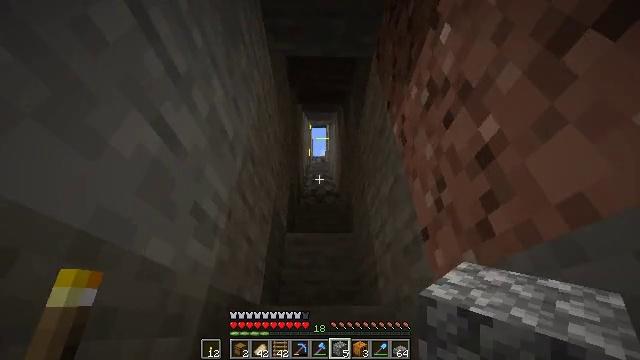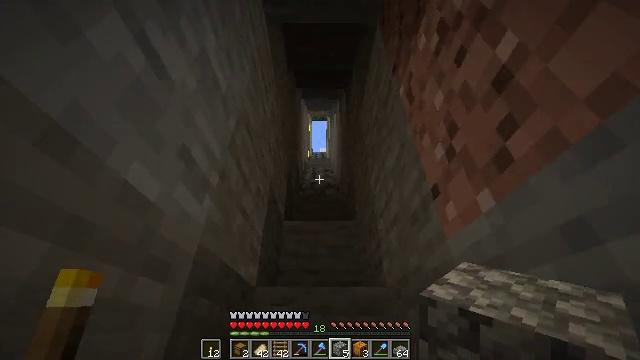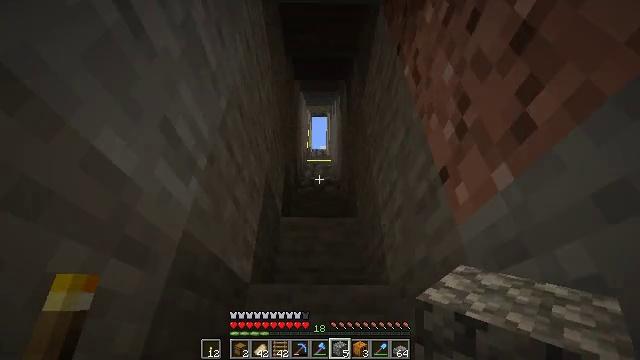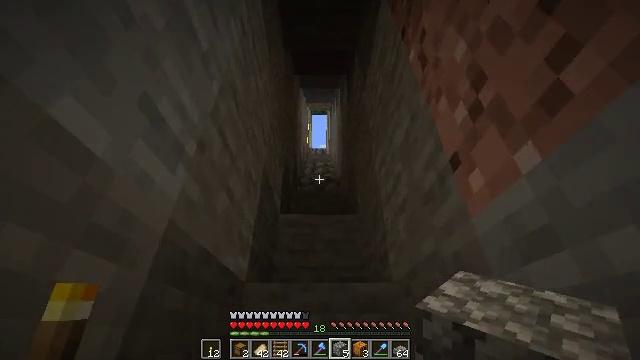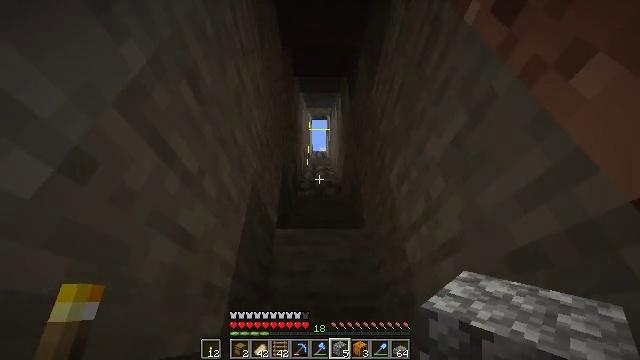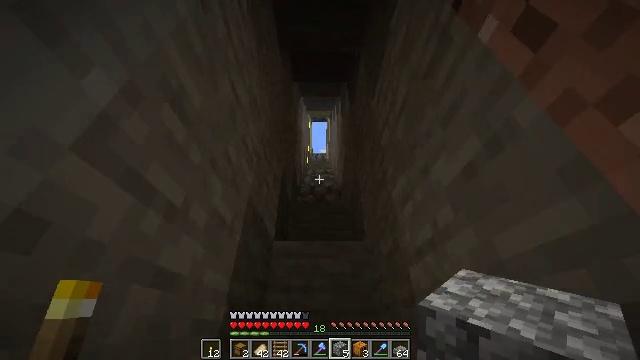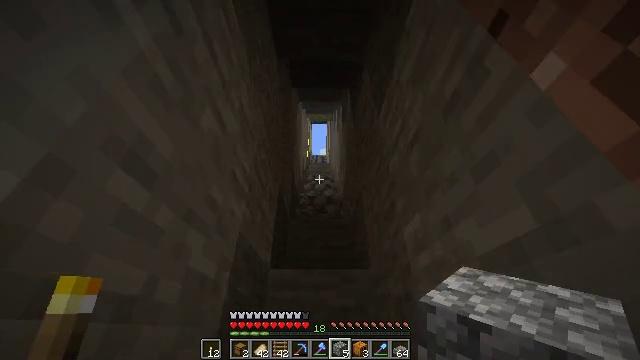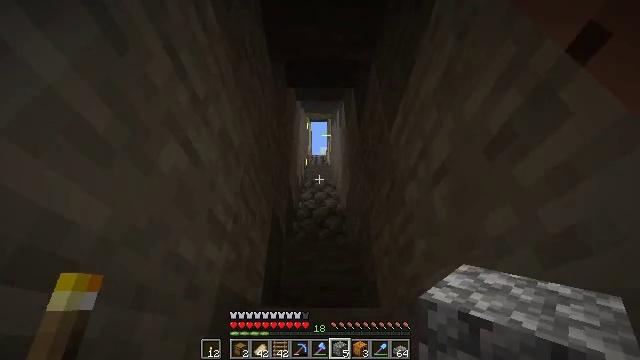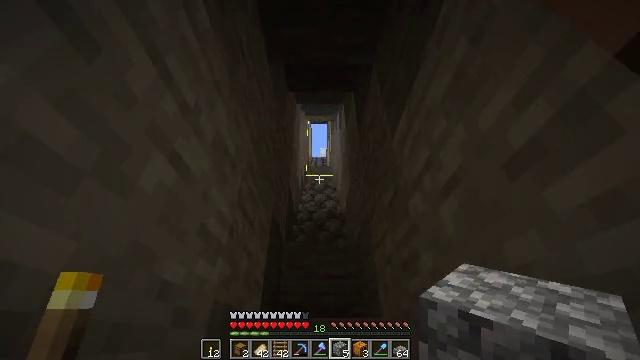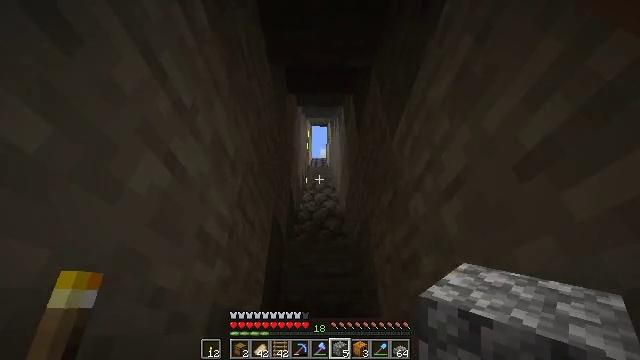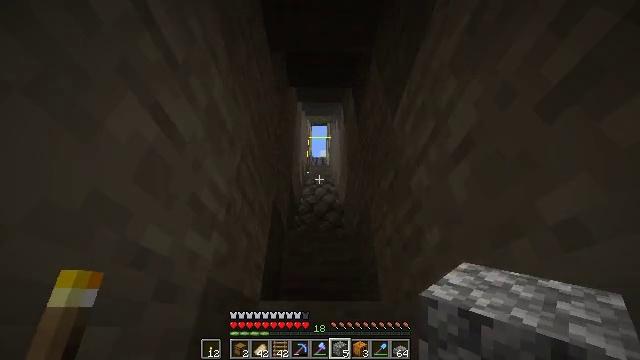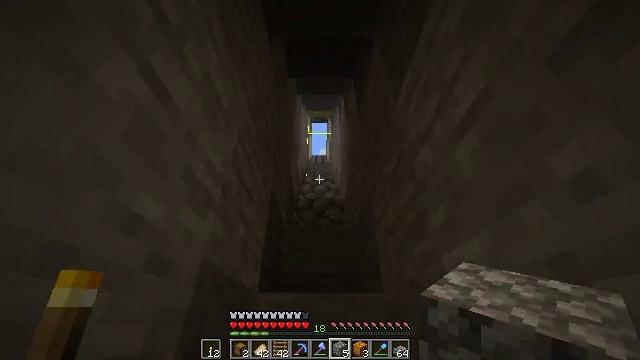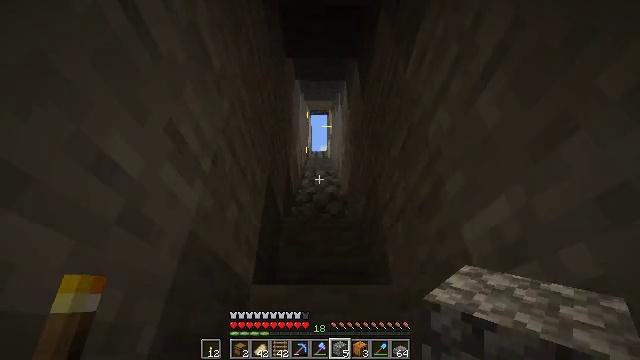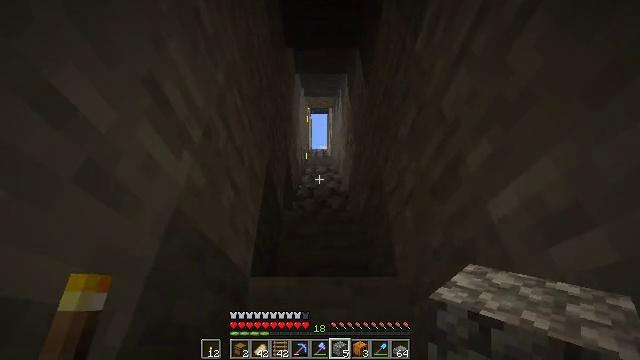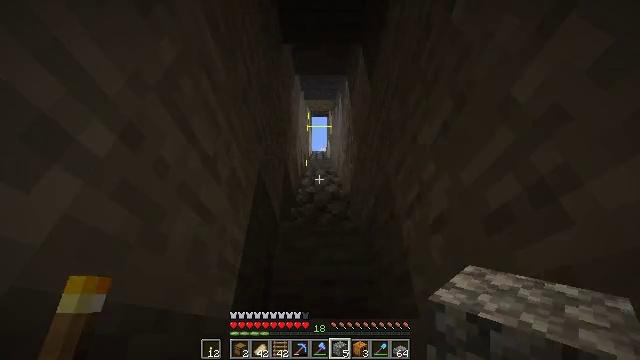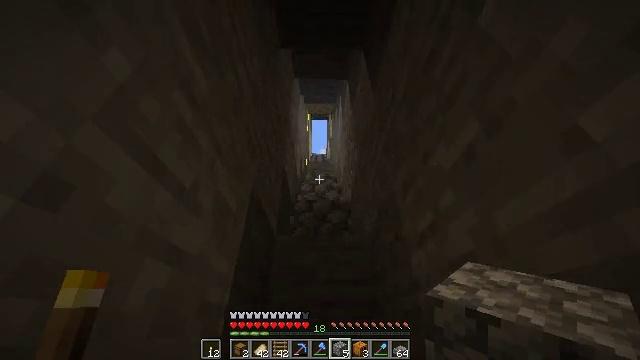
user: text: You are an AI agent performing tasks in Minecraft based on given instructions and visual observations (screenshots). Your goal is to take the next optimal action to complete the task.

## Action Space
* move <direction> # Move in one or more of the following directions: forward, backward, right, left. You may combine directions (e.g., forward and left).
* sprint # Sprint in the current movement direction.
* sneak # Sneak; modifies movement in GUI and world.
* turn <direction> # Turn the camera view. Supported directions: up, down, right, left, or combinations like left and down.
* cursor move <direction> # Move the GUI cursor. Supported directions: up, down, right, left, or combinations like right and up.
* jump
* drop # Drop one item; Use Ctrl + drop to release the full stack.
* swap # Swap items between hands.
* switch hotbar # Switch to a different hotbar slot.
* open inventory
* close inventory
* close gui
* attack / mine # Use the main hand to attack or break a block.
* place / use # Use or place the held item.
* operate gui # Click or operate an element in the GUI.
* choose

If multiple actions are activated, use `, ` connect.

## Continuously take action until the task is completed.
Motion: motion action
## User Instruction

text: Gather soul sand from the Nether.
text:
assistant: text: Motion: move forward, jump
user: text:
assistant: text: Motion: move forward, jump
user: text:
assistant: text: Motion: move forward, jump
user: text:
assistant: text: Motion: move forward, jump
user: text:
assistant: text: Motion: move forward, sprint, jump
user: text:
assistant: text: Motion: move forward, sprint, jump
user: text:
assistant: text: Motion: move forward, sprint, jump
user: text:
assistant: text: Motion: move forward, jump
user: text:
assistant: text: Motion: move forward, jump
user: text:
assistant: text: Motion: move forward, jump
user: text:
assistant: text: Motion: move forward, jump
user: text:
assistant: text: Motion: move forward, sprint, jump
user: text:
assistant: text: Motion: move forward, sprint, jump
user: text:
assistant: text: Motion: move forward, sprint, jump
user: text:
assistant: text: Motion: move forward, jump
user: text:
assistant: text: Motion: move forward, jump
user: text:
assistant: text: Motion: move forward, jump
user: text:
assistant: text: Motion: move forward, jump
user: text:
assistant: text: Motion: move forward, sprint, jump
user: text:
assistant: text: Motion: move forward, sprint, jump
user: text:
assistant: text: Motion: move forward, sprint, jump
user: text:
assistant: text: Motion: move forward, sprint, jump
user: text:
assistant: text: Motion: move forward, jump
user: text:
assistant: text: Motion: move forward, jump
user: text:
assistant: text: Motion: move forward, jump
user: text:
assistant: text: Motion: move forward, jump
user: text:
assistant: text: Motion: move forward, jump
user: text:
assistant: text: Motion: move forward, sprint, jump
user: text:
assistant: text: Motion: move forward, sprint, jump
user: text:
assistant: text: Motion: move forward, sprint, jump